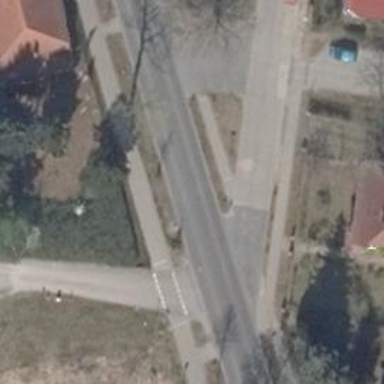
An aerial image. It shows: Road with "give way" sign.